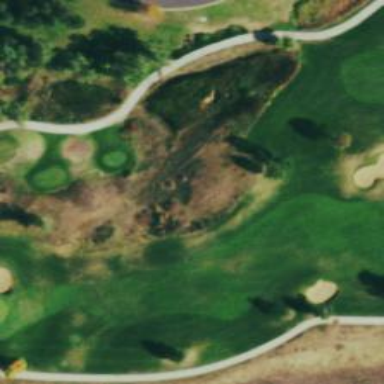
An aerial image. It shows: Grassy area designated as golf fairway.